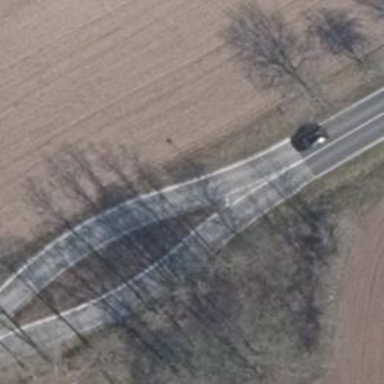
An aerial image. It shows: Secondary road.